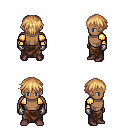
a pixel art fantasy rpg character, male body template, human, dark skin, gold arm armor, robe skirt, light blonde short bangs hairstyle, metal gloves, maroon shoes, four views (front, back, left, right), 2x2 character sprite sheet, small pixel art, hard edges, no anti-aliasing